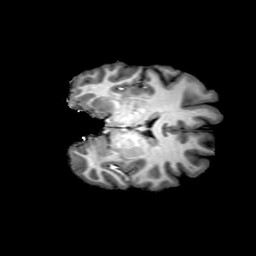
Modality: T1w
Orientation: coronal
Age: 33
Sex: female
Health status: ill